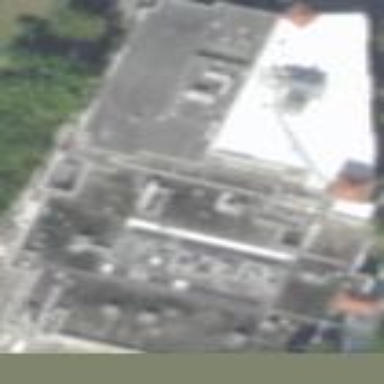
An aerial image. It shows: Hospital building.